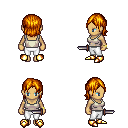
a pixel art fantasy rpg character, female body template, human, tanned skin, white pirate shirt, white pants, dark blonde long bangs hairstyle, bracelets, gold boots, dagger, four views (front, back, left, right), 2x2 character sprite sheet, small pixel art, hard edges, no anti-aliasing